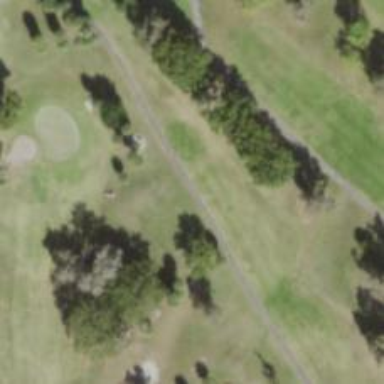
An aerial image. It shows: Path designated for golf carts.